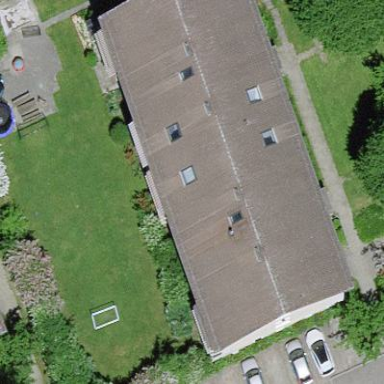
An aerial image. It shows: Gabled roof on building that houses apartments.